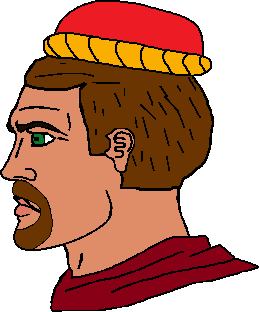
Label: 4_Yes_Chad